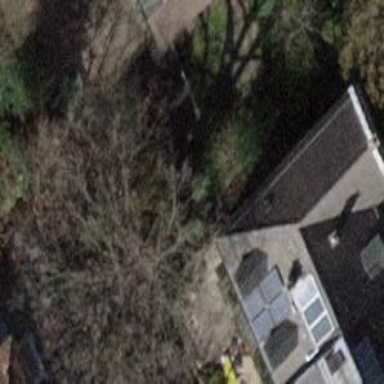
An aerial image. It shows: The roof of the building is gabled in shape.